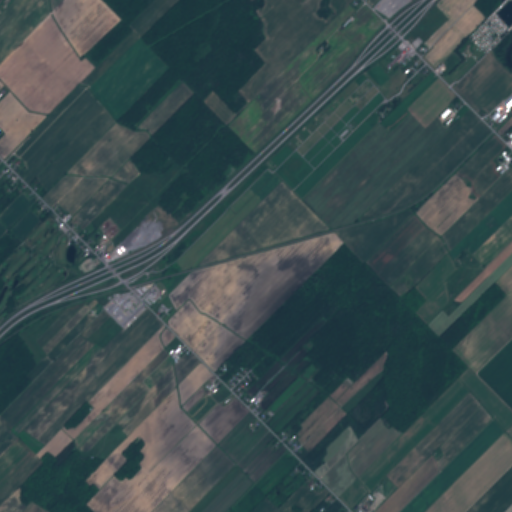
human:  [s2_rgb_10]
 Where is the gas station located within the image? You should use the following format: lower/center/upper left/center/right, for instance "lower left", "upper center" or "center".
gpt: The gas station is located in the center left of the image.
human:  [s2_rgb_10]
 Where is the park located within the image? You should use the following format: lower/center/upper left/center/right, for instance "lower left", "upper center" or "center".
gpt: The park is located in the lower left of the image.
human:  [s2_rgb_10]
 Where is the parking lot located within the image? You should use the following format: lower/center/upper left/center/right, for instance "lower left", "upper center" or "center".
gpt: The parking lot is located in the center left of the image.
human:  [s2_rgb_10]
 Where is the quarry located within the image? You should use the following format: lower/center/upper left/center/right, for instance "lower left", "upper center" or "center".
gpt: There is no quarry in the image.